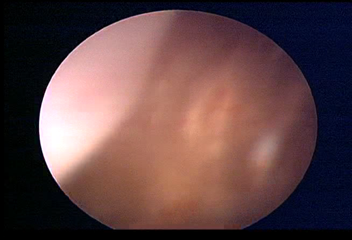
Modality: WLC
Class: Normal mucosa
Bladder cancer association: No